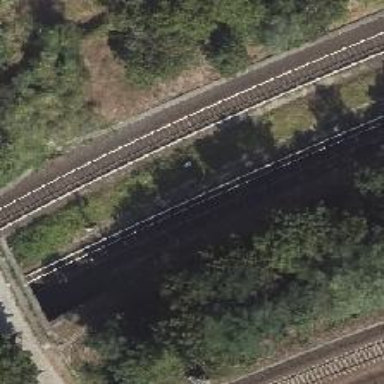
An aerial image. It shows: Light rail railway line with electrified rails.